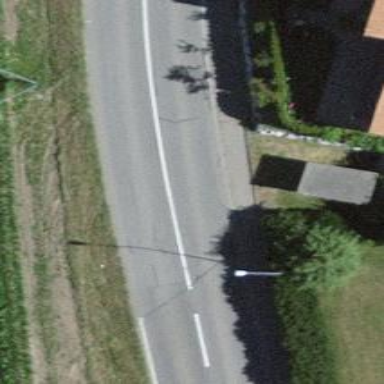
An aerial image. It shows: Secondary road with sidewalk on the left.